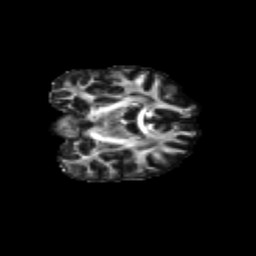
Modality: FA
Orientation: coronal
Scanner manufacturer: siemens
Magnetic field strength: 3 T
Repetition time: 9.2 s
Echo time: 0.084 s